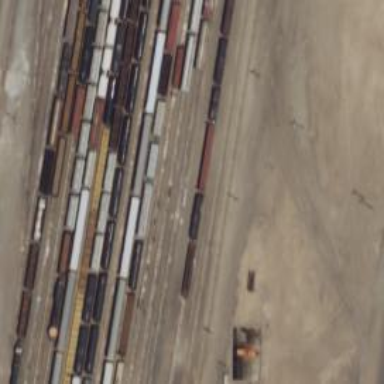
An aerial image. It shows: Railway yard in service.